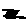
Label: moon